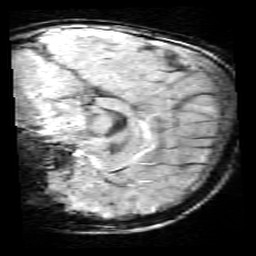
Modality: SWI
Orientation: sagittal
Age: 10
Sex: male
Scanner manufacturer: siemens
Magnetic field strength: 3 T
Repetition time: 0.027 s
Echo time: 0.02 s